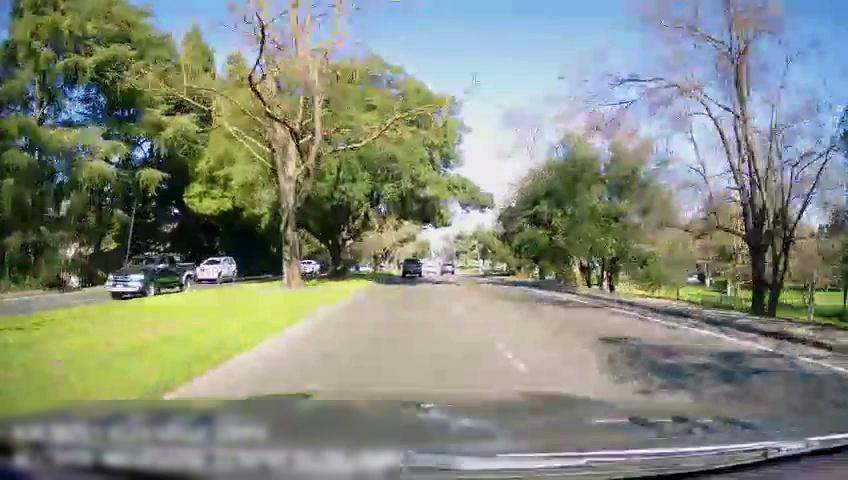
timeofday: Day
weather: Sunny
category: Drivable Space
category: Drivable Space
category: Vehicles | Truck
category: Vehicles | SUV
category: Vehicles | Truck
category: Vehicles | Truck
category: Vehicles | Car
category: Lanes | Current Lane
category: Lanes | Alternate Lane